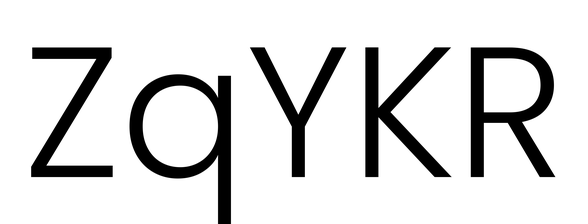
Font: Poppins-Light